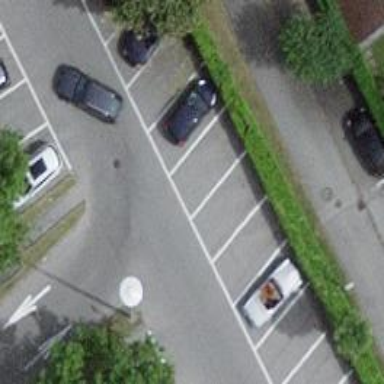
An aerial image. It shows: Asphalt parking aisle off service road.